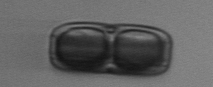
Label: Ephemera